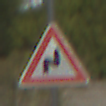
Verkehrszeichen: DoppelkurveRechts
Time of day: Midday
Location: Outdoor (Suburban)
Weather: PartlyCloudy
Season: Summer
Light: Natural